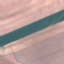
Land use / land cover: AnnualCrop